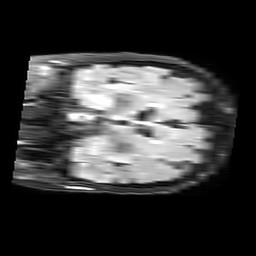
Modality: FLAIR
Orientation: coronal
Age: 75
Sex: female
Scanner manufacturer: philips
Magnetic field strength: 3 T
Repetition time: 11 s
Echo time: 0.125 s